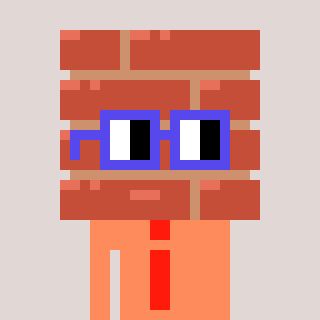
a pixel art character with square blue glasses, a wall-shaped head and a peachy-colored body on a warm background